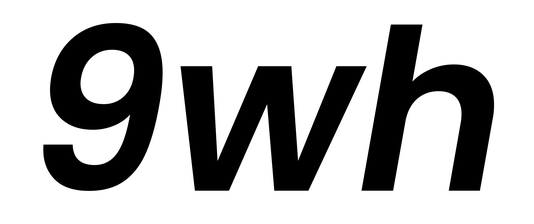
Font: Poppins-SemiBoldItalic